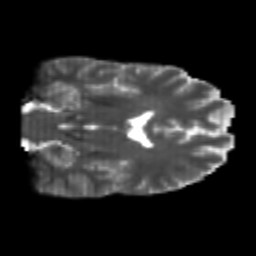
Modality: T2w
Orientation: coronal
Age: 24
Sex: male
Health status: healthy
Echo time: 0.074 s